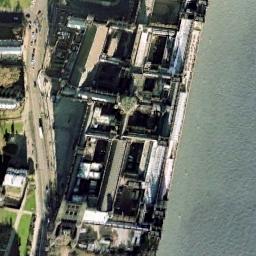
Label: palace